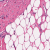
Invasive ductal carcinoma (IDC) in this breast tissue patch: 0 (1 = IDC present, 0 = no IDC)